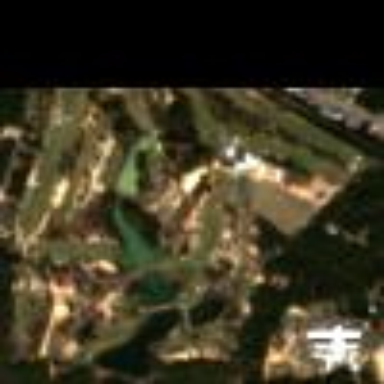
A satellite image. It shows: Golf course surrounded by greenery.